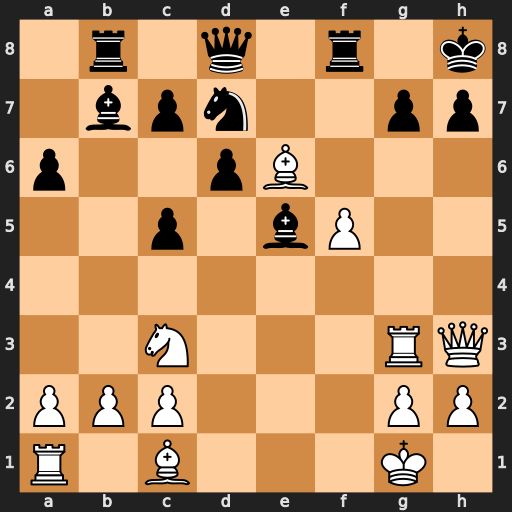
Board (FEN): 1r1q1r1k/1bpn2pp/p2pB3/2p1bP2/8/2N3RQ/PPP3PP/R1B3K1
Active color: w
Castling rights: -
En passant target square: -
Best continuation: Qxh7+ Kxh7 Rh3+ Qh4 Rxh4#